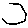
Label: hexagon